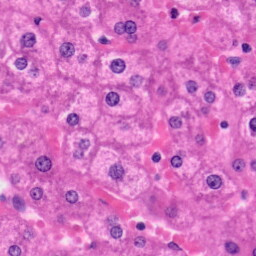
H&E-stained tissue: Liver